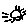
Label: sun